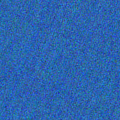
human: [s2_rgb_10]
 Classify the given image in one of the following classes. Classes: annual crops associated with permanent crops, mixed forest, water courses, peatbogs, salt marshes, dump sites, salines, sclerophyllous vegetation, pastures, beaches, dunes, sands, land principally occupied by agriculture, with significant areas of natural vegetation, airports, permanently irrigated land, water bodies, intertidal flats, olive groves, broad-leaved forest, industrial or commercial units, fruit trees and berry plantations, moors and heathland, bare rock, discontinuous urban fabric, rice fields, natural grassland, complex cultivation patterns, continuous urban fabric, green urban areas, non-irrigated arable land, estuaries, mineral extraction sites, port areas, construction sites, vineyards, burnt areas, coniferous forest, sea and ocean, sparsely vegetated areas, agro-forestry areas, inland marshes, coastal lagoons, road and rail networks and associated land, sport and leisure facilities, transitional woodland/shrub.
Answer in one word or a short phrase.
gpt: sea and ocean